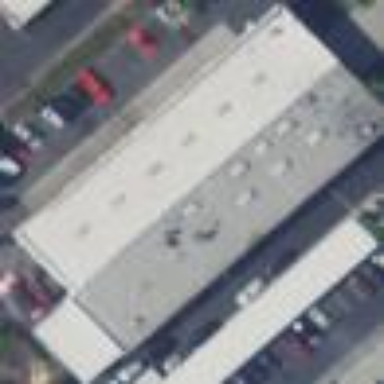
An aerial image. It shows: Commercial building.